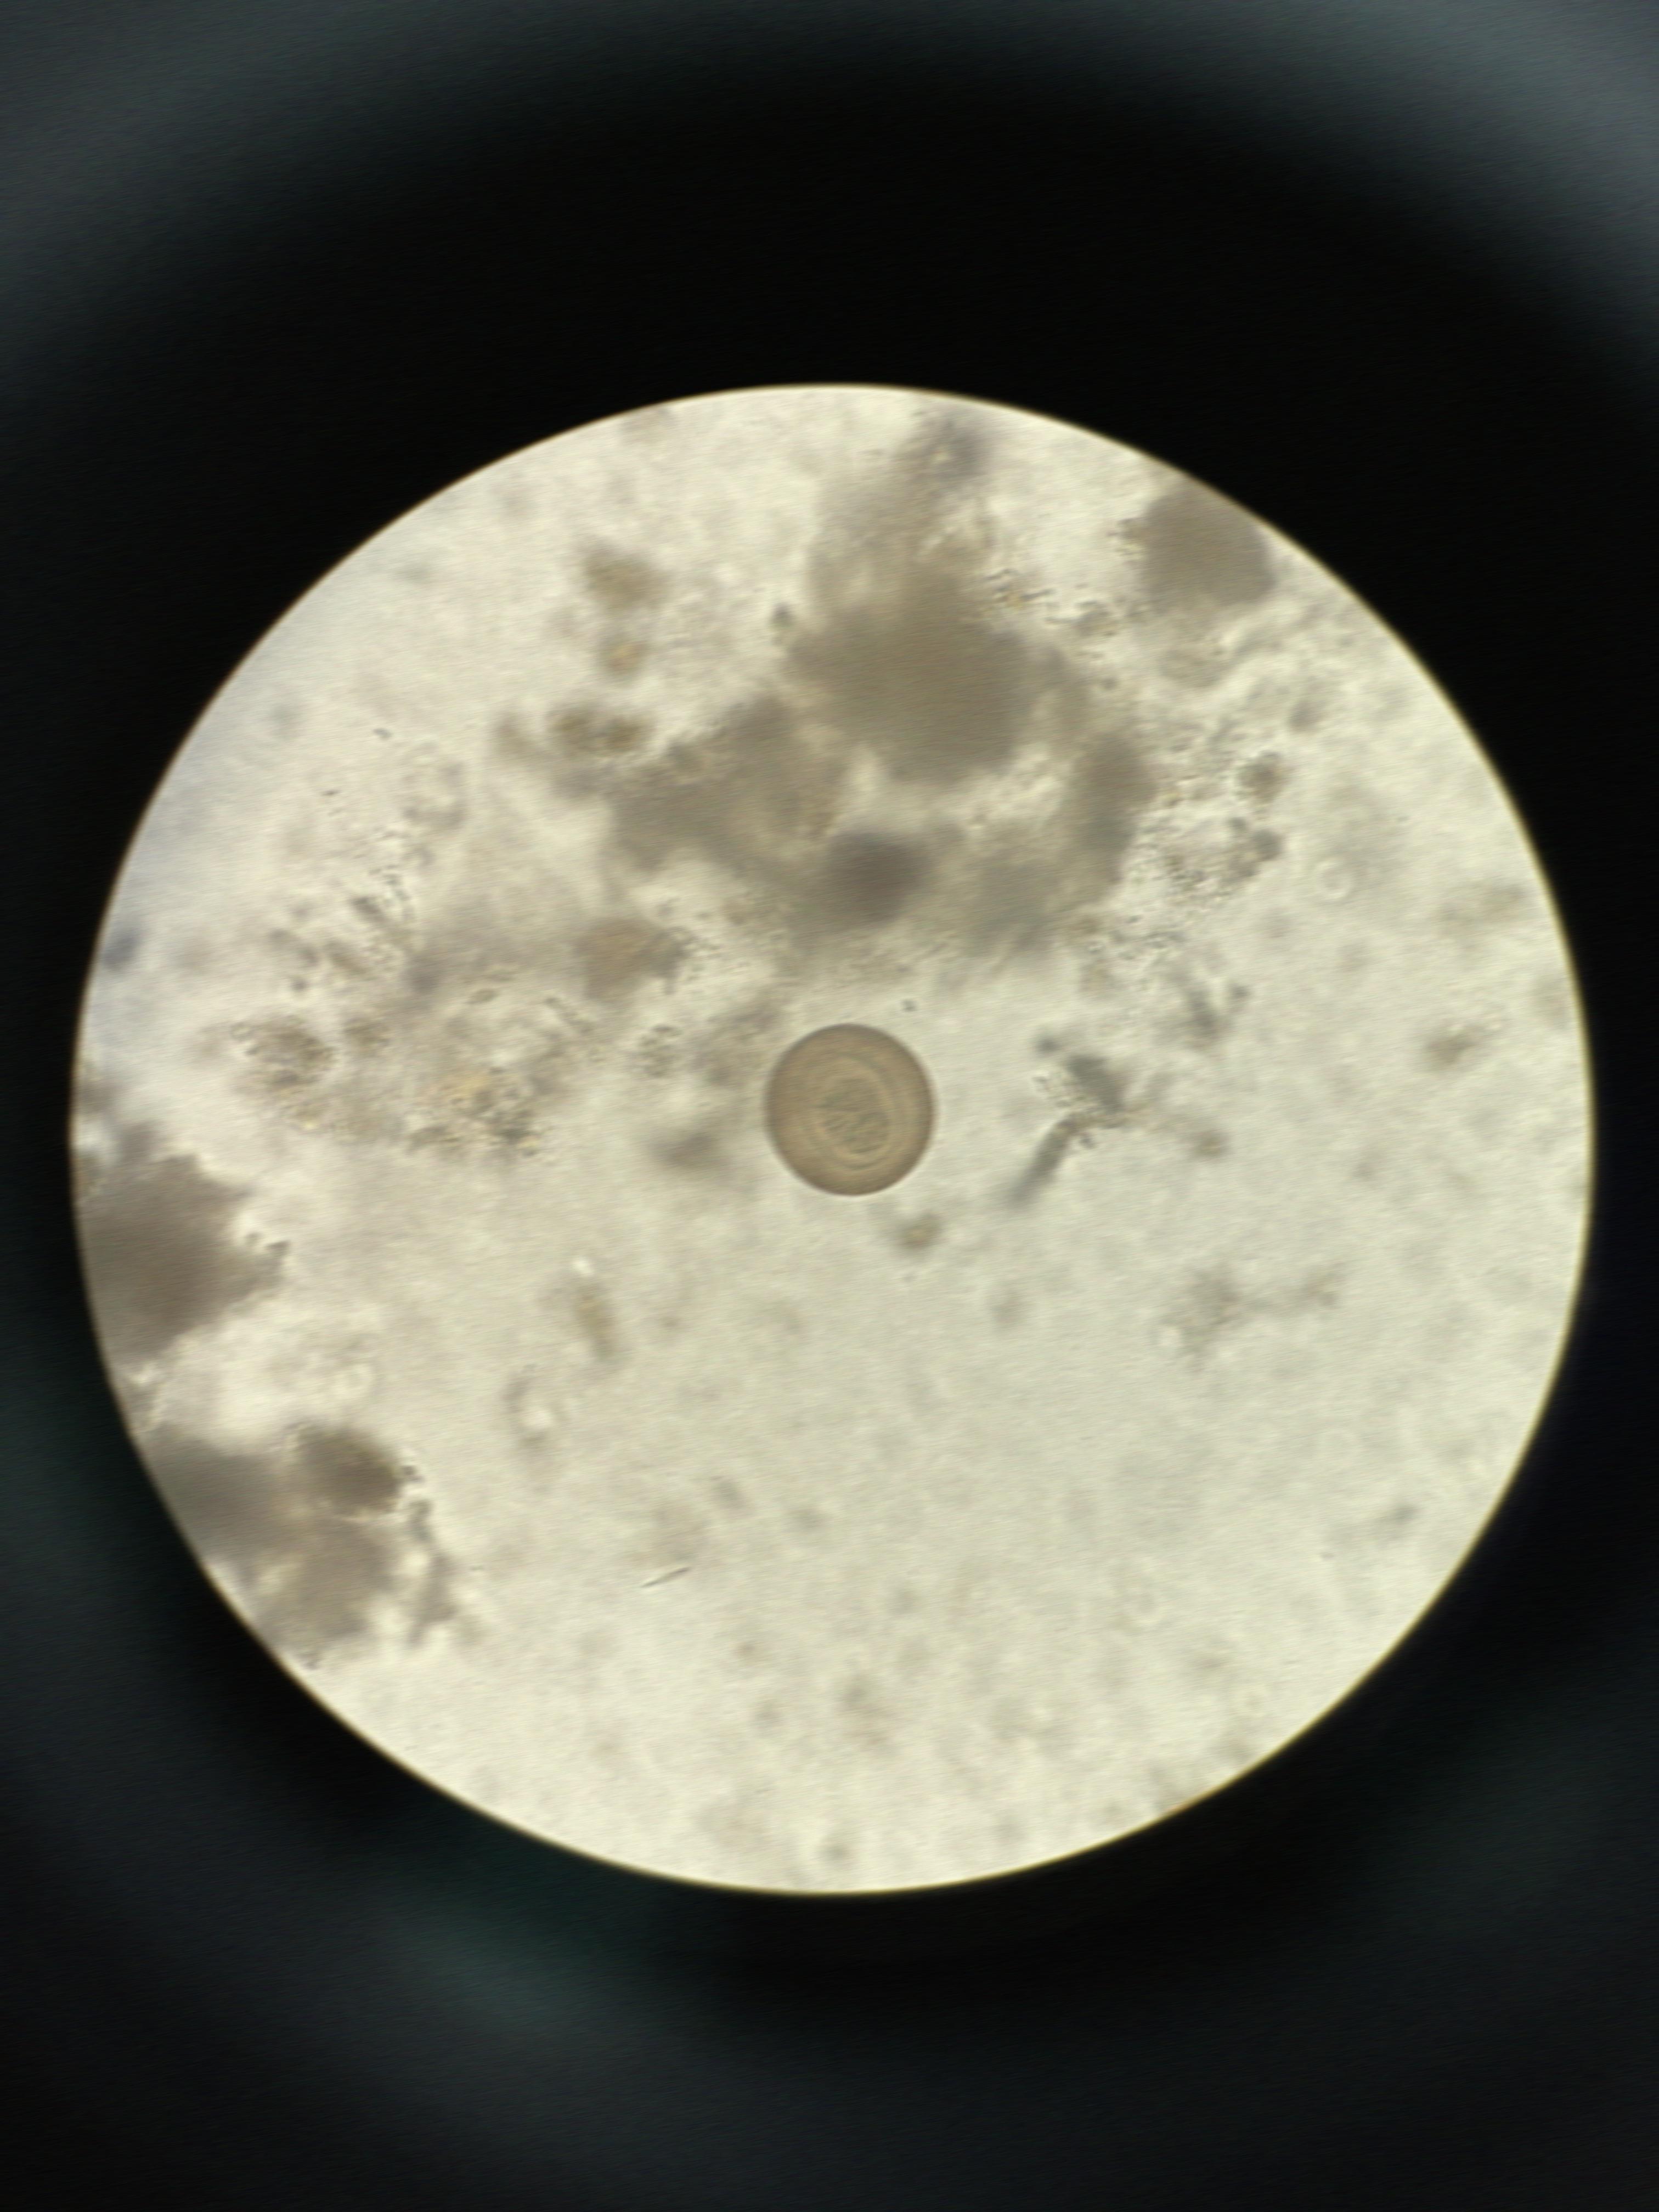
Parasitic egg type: Hymenolepis diminuta